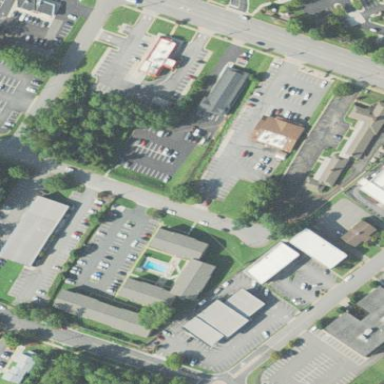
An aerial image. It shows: Commercial area.